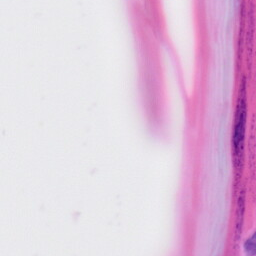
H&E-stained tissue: Skin